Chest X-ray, AP view. Patient: 58 years old, sex M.
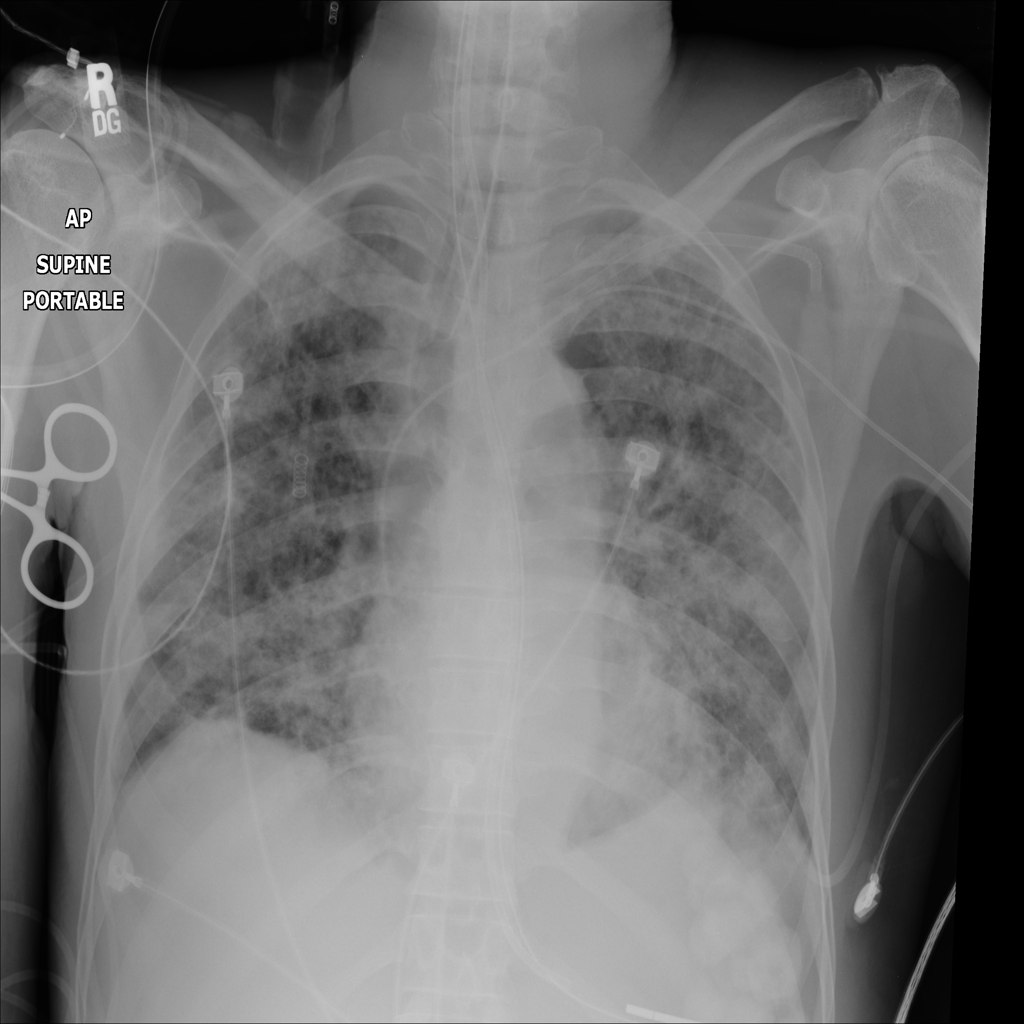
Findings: Infiltration